Question: Greeting, hope you all are doing well there.
I want to change in my itunes connect. I want to change its company name which shows whenever someone see my apps.
Please check attached image for more detail.
thanks,
Cp

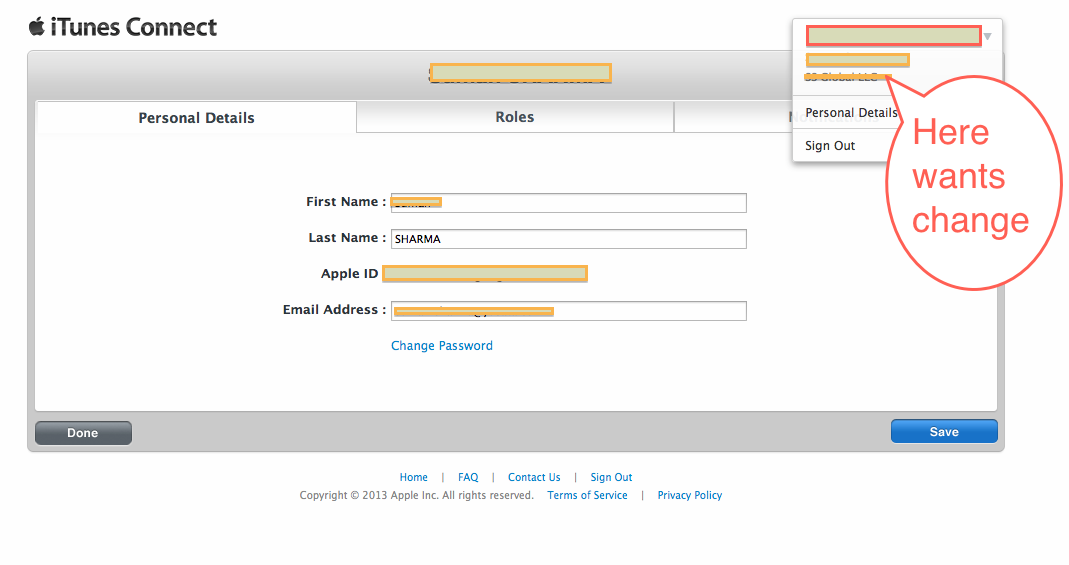
Answer: You can only choose a company name the first time you publish an app in iTunes Connect.
Quote from <URL>:
> If you have enrolled in the Apple Developer Program as a company, the
first time you add a new app in iTunes Connect, you are presented with
the Company Name page. On this page you set your company's name that
applies to each app you add to your developer account for distribution
on the App Store. If you have enrolled as an individual, the company
name is your developer or seller name.Important: You cannot edit your company's name after submitting it on
this page. The settings you specified will apply to all apps added to
your account, so be sure they are correct before continuing. Do not
include Apple trademarks.
Your only chance is to contact <URL> and ask them to change your name. They may require additional documentation from you on why you need to change it. All in all a quite long process that I've had to go through once...